Question: I need to store a pricelist in the database.
What is the best way to store a pricelist?
Example of the pricelist:

I have thinked of 2 solutions.
Create a table named products, with the columns:
'''
name (varchar)
price (integer)
price_2 (integer)
'''
The name would then be example for example be "product_a1" used to refer to the YAML translation file.
And then create all the name of the products. So example in my case there would be about 100.
Solution 2:
Store all the data in one row. So the table columns would be:
'''
product_a1
product_a2
product_a3
product_b1
product_b1_2
product_b2
product_b2_2
'''
and 99 more..
PS: I have only 1 pricelist
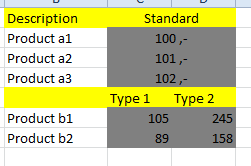
Answer: Why don't you use the <URL>, this way you can get as many attributes on your model as you want. It gives you great flexibility, so in the future you can add more attributes dynamically without refactoring your code.